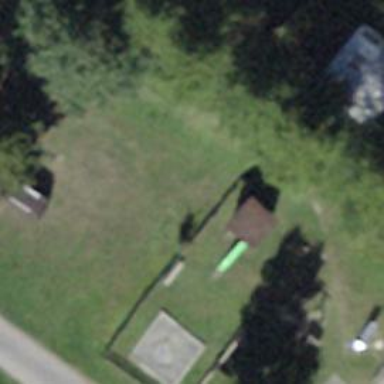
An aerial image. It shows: Playground featuring slide.